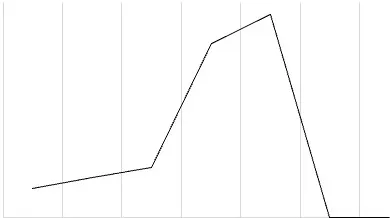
Evolution of serum free lambda light chain levels (mg/L) over time. The triangle corresponds to the initiation of elranatamab.
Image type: chart (chart)